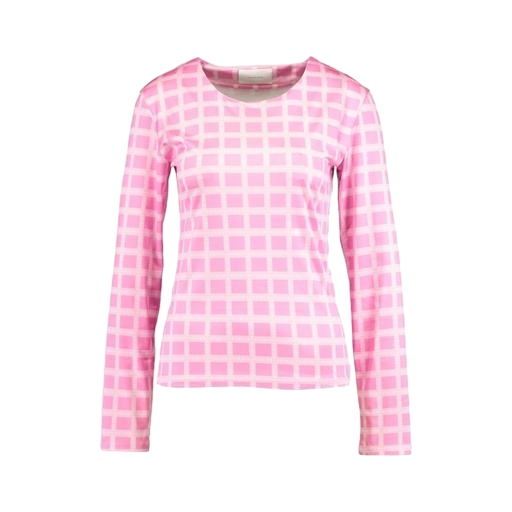
pink nordstrom caroline issa top, pink plaid long-sleeve shirt, printed pink shirt, white background